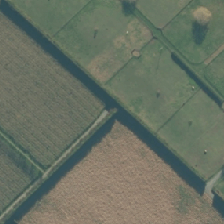
Land cover: shortrotation_cropland